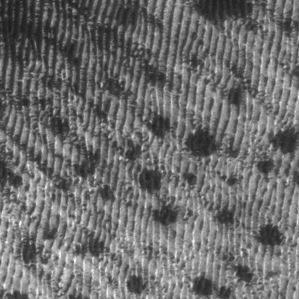
Label: frost